Question: I'm trying to implement an asynchronous search "engine", but i'm facing some difficulties.
For some reason a <URL> is thrown every once in a while stating that:
>

The following code targets the <URL> table, so all you have to do is change the .
'''
Public Class Form1
Public Sub New()
Me.InitializeComponent()
Me.input = New TextBox() With {.Dock = DockStyle.Top, .TabIndex = 0}
Me.output = New RichTextBox() With {.Dock = DockStyle.Fill, .TabIndex = 1, .ReadOnly = True, .WordWrap = False}
Me.Controls.AddRange({Me.output, Me.input})
End Sub
Private Sub Search(sender As Object, e As EventArgs) Handles input.TextChanged
Dim input As String = Me.input.Text
Static command As SqlCommand
Static source As CancellationTokenSource
If (Not command Is Nothing) Then command.Cancel()
If (Not source Is Nothing) Then source.Cancel()
command = New SqlCommand()
source = New CancellationTokenSource()
Task.Factory.StartNew(Sub() Me.SearchingAsync(input, command, source.Token))
End Sub
Private Sub SearchingAsync(input As String, command As SqlCommand, token As CancellationToken)
Dim [error] As Exception = Nothing
Dim cancelled As Boolean = False
Dim result As List(Of sys_message) = Nothing
Try
Using connection As New SqlConnection("Server=instance
ame;Database=name;Trusted_Connection=True;")
connection.Open()
command.Connection = connection
command.CommandType = CommandType.Text
command.CommandText = "select * from sys.messages where [text] like '%' + @input + '%';"
command.Parameters.AddWithValue("@input", input)
Using reader As SqlDataReader = command.ExecuteReader()
result = New List(Of sys_message)()
Do While (reader.Read() AndAlso (Not token.IsCancellationRequested))
result.Add(New sys_message() With {
.message_id = CInt(reader.Item("message_id")),
.language_id = CInt(reader.Item("language_id")),
.severity = CInt(reader.Item("severity")),
.is_event_logged = CBool(reader.Item("is_event_logged")),
.text = CStr(reader.Item("text"))
})
Loop
End Using
End Using
cancelled = token.IsCancellationRequested
Catch ex As SqlException When ex.Message.ToLower().Contains("operation cancelled by user")
cancelled = True
Catch ex As ThreadAbortException
cancelled = True
Catch ex As OperationCanceledException
cancelled = True
Catch ex As Exception
[error] = ex
Finally
Me.Invoke(
Sub()
'If (String.CompareOrdinal(input, Me.input.Text) = 0) Then
If (Not [error] Is Nothing) Then
Me.output.Text = String.Concat("Input='", input, "', Output={Result: 'error', Type: '", [error].GetType.Name, "', Message: '", [error].Message.Replace(Environment.NewLine, " "), "'}", Environment.NewLine, Me.output.Text).Trim()
ElseIf (cancelled) Then
Me.output.Text = String.Concat("Input='", input, "', Output={Result: 'cancelled'}", Environment.NewLine, Me.output.Text).Trim()
Else
Me.output.Text = String.Concat("Input='", input, "', Output={Result: 'success', Count: ", result.Count, "}", Environment.NewLine, Me.output.Text).Trim()
End If
'End If
End Sub
)
End Try
End Sub
Private WithEvents input As TextBox
Private WithEvents output As RichTextBox
Private Class sys_message
Public message_id As Integer
Public language_id As Integer
Public severity As Integer
Public is_event_logged As Boolean
Public text As String
End Class
End Class
'''
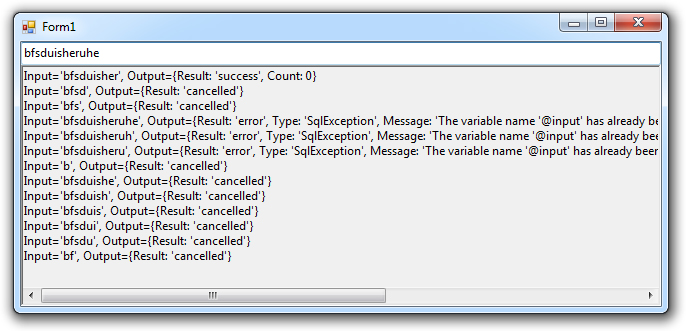
Answer: Because you're inadvertently sharing 'SqlCommand' objects between multiple calls to 'SearchingAsync'. I'd remove the outer code that attempts to deal with trying to cancel those and just let 'SearchingAsync' create its own, unshared instances.
At the same time, you might want to consider using the async API's that 'SqlCommand' exposes, e.g. <URL> which allow you to pass a cancellation token to them, so that cancellation is all handled by your single cancellation token.
You also need to ensure that the correct cancellation token is passed to the right invocation of your method:
'''
Private Sub Search(sender As Object, e As EventArgs) Handles input.TextChanged
Dim input As String = Me.input.Text
Static source As CancellationTokenSource
If (Not source Is Nothing) Then source.Cancel()
source = New CancellationTokenSource()
Dim token = source.Token
Task.Factory.StartNew(Sub() Me.SearchingAsync(input, token))
End Sub
'''
---
Basically, at this line of code:
'''
Task.Factory.StartNew(Sub() Me.SearchingAsync(input, command, source.Token))
'''
when it completes, all that you know is that, at some future point in time, it's going to run this:
'''
Me.SearchingAsync(input, command, source.Token)
'''
At that future point in time, it's going to load a 'SqlCommand' object from the 'command' variable and then invoke 'SearchingAsync' (and, similarly, 'source' is loaded at this point)
But, what if, in the meantime, your 'Search' method has run again? It's cancelled the 'command' and 'source' that were originally intended for this method call, and it's replaced them with new copies. And it's scheduled task to run 'SearchingAsync' in the future. Those two calls end up referencing the same 'command' objects and so it ends up with the '@input' parameter added to it twice.